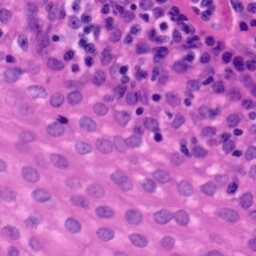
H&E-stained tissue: Tonsil